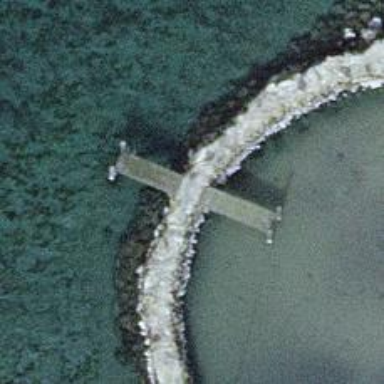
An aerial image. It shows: Man-made pier.